Question: I'm trying to set a conditional breakpoint for my debug but VS keeps returning me this error:

How can it be so if the operator != is defined for strings?
The variable error is 'std::string'
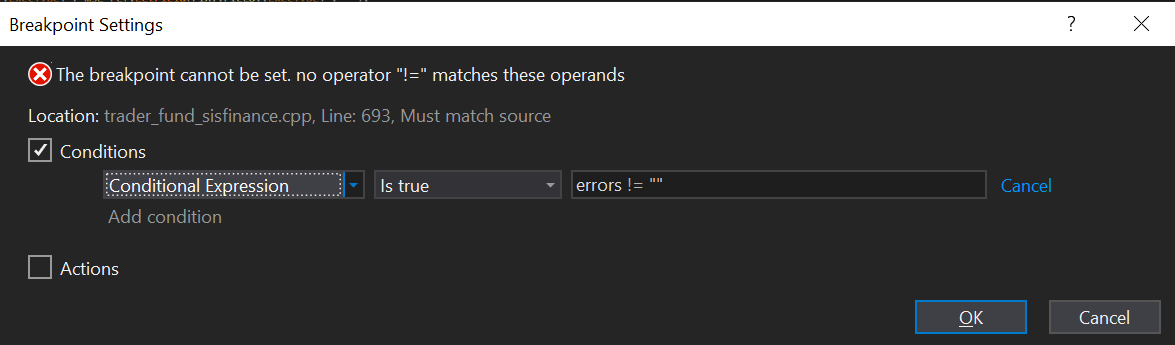
Answer: There are many workarounds you can do, for example a much better way of writing your condition is this:
'''
!errors.empty()
'''
You also have 'size()' that you can compare against 0, 'c_str()' that returns a C string which you can test the first element against '', etc etc.
As to the reason why your line doesn't work is that most likely the conditional debugger can't resolve the overloaded operator. Perhaps checking against a non-implicitly built 'string' (ie, 'error != string{}') would work better, or using a newer VS version, but really you can see how wasteful that is instead of just simply checking the 'empty()' function result.